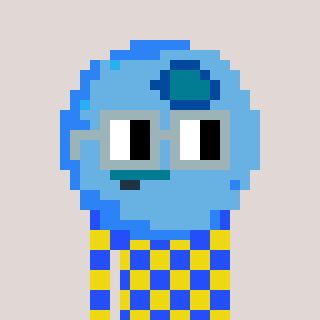
a pixel art character with square dark gray glasses, a blueberry-shaped head and a yellow-colored body on a warm background